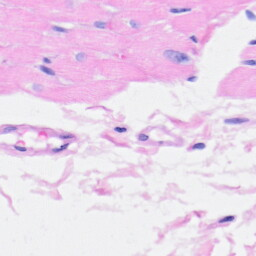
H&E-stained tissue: Heart